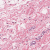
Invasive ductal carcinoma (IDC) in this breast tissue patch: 0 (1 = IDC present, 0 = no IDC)